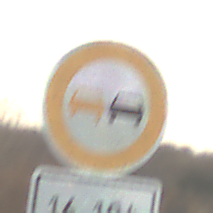
Verkehrszeichen: Ueberholverbot
Zusatzzeichen unten: ZeitangabenOhneBeschraenkungAufWochentage1
Umgebung: Outdoor, Nature
Tageszeit: SunriseSunset
Wetter: PartlyCloudy
Licht: Natural
Jahreszeit: NotSpecified
Kontrast: LowContrast